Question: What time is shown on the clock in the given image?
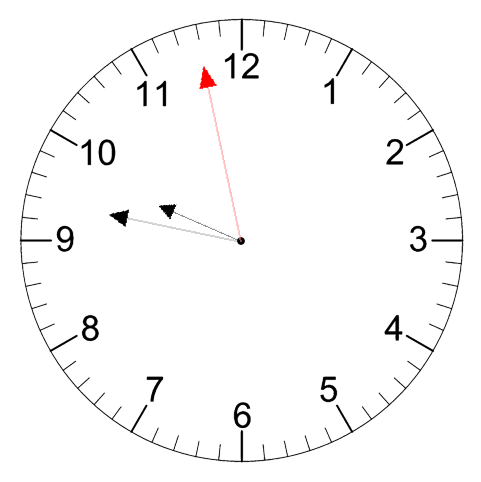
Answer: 09:46:58